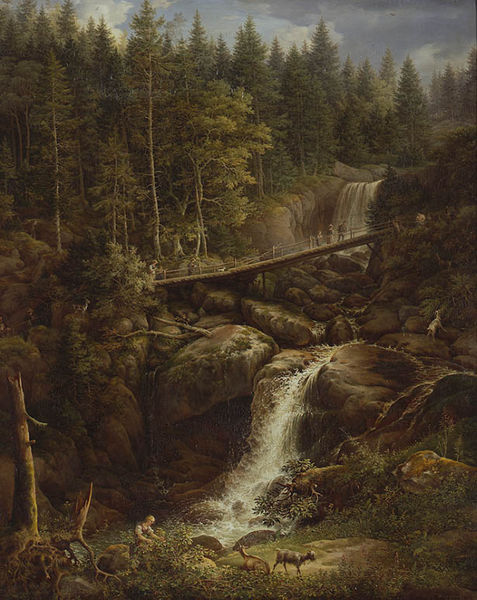
Titel: Triberger Wasserfall
Künstler: Friedrich Helmsdorf
Standort: Karlsruhe
Institution: Staatliche Kunsthalle Karlsruhe
Schlagwörter: baum, berg, blau, felsen, gemälde, gewitter, himmel, mann, wasser, wolken, bäume, fluss, grün, impressionismus, landschaft, menschen, mädchen, ufer, braun, frau, grau, weiss, gras, hund, hunde, tier, tiere, weg, wiese, malerei, blond, mensch, stein, steine, weit, öl, bach, baumstamm, hügel, natur, stamm, vieh, brücke, büsche, sträucher, figur, familie, personen, pflanzen, wald, wasserfall, gischt, sommer, wellen, düster, naturalismus, abhang, berge, fels, gebirge, herde, berglandschaft, nautr, schlucht, idylle, rauschen, romantik, strom, sturzbach, tannen, steg, treibholz, wild, blue, lamp, oil, people, white, black, country, dark, dress, figures, green, hair, lady, painting, woman, looking, sheet, brown, deutsch, geländer, railing, junge, vergänglichkeit, lamm, übergang, spaziergang, alpen, flussbett, moos, tanne, wld, jagd, biedermeier, romatisch, kaputt, wood, bewachsen, reh, rehe, cliff, cloud, clouds, man, rock, rocks, sky, stone, tree, wanderer, field, girl, head, hill, hills, landscape, mountain, mountains, nature, water, alps, nadelbäume, summer, sun, trees, fichten, zerstört, boy, child, umwelt, winter, america, forest, grass, light, pine, river, stream, bushes, path, plants, holt, hirte, hirten, hirtin, schäfer, hillside, realist, animals, dog, dogs, walking, romantic, ziege, roots, cross, fall, baumstumpf, wanderung, cliffs, dead, scene, bridge, meadow, wildbach, outside, person, ziegen, day, human, spring, baumstümpfe, stump, leaves, pastoral, trunk, bridges, walk, quelle, holzbrücke, hängebrücke, kaskade, animal, deer, motion, american, crossing, farm, farmer, timber, west, paarhufer, branches, caspar, hirt, outdoors, forrest, goat, sheep, pine trees, soil, eating, lambs, work, working, pointing, humans, wassertropfen, waterfall, bum, stones, pines, shepherd, wasserfal, boulders, sprudelnd, flluss, goats, felsblöcke, tall, firs, dinkel, woods, countryside, boulder, travelers, traveler, alpine, rocky, rapids, game, trunks, walkway, pathway, fesl, wildlife, fir, log, cluds, greenery, conifers, 19. jahrhundert, riverbank, blye, cascade, sk, creek, bark, nineteenth-century, ruisdael, across, fallen tree, 19te centure, shepherdess, slouds, guy, goar, girla, treetrunck, jungle, quiet, hidden, forestry, persob, washed out, climb, artistic, falls, pedestrian, dar, wilde natur, evergreens, people\, fuck ur shit nigga, moutains, secluded, cascades, wasserall, american west, blautannen, crossing bridge, downstream, abandon, skyward, pedestrian bridge, redwoods, connifers, hiritn, riber, warerfall, strom+, by water, small girl, watwrfall